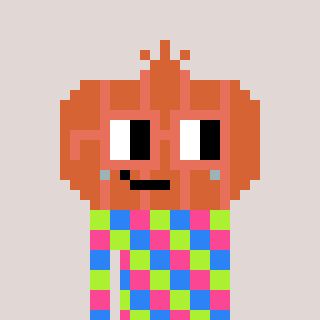
a pixel art character with square orange glasses, a onion-shaped head and a cold-colored body on a warm background